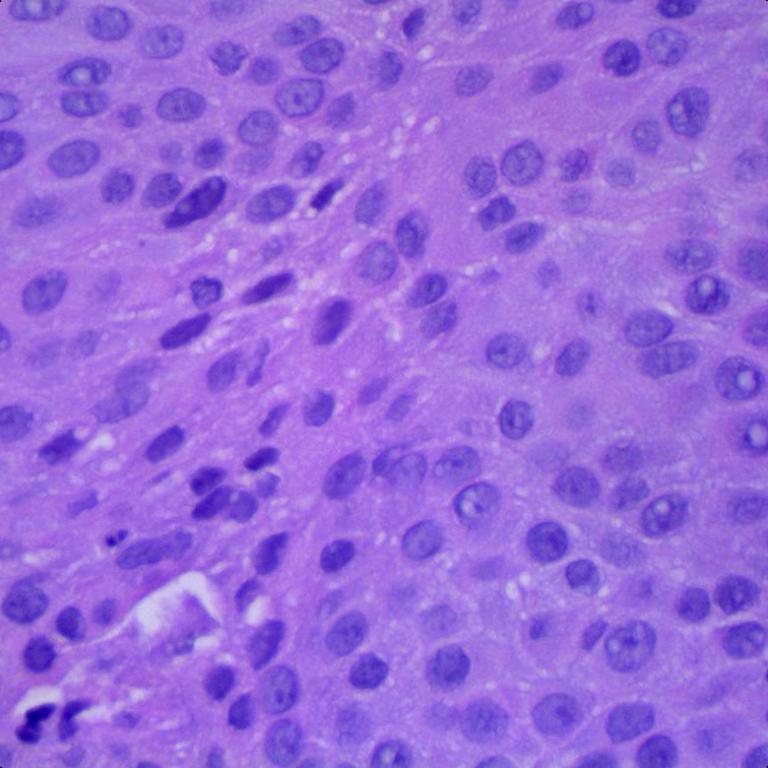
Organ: lung
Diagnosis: squamous carcinomas